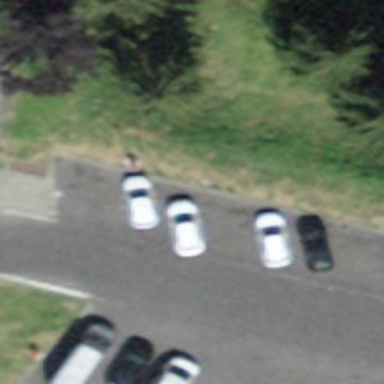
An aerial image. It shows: Charging station.